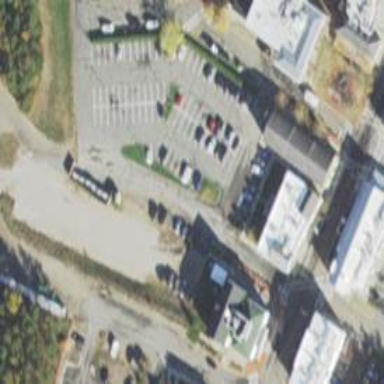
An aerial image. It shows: Parking space is available.